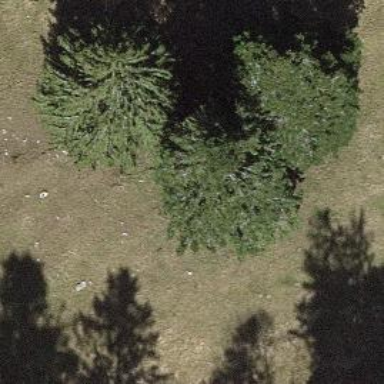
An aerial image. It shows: Beautiful tree in nature.